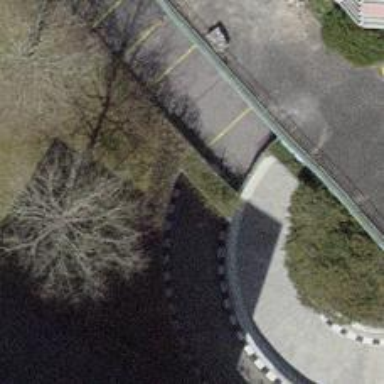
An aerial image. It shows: Parking entrance.